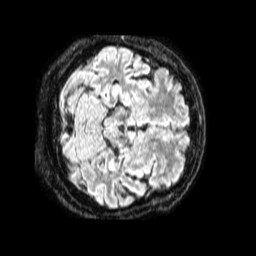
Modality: FLAIR
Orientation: axial
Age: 72
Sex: male
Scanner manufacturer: philips
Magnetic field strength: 1.5 T
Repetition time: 4.8 s
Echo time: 0.3364 s